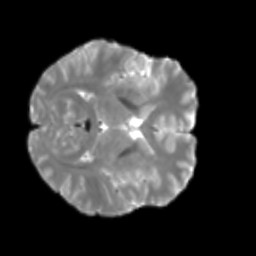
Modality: T2w
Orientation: axial
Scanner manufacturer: siemens
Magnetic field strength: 3 T
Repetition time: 4 s
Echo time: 0.0594 s